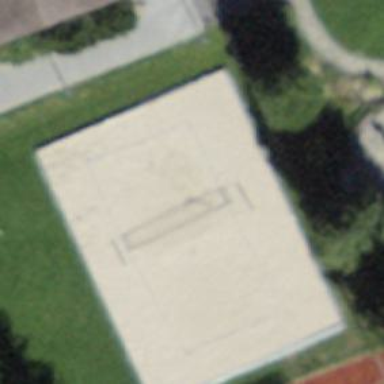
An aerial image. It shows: Sandy pitch designated for beach volleyball.